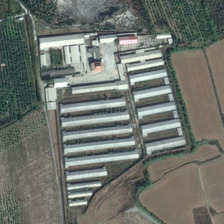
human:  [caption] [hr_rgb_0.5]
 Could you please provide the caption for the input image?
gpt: several white buildings are arranged in rows and are surrounded by farmland .

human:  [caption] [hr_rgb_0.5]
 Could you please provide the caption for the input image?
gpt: an industrial area with some rectangular buildings are surrounded by farmlands .

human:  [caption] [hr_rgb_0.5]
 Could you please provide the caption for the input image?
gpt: an industrial area with some rectangular buildings are surrounded by farmlands .

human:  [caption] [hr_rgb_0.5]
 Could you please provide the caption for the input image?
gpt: several white buildings are arranged in rows and are surrounded by farmland .

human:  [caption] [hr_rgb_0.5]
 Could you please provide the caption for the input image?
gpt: an industrial area with some rectangular buildings are surrounded by farmlands .